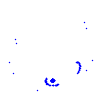
Particle: electron